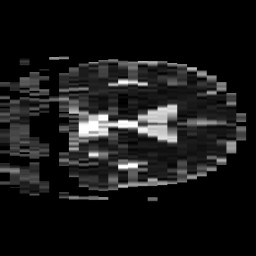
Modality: ADC
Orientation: coronal
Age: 61
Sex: male
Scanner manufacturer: philips
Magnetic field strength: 3 T
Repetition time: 4.648 s
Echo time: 0.07459 s